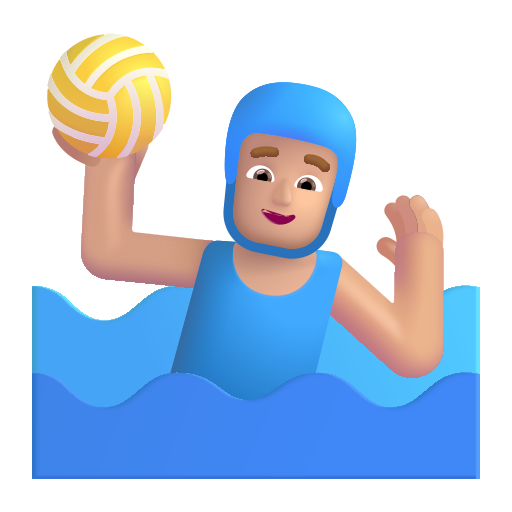
man playing water polo color  light